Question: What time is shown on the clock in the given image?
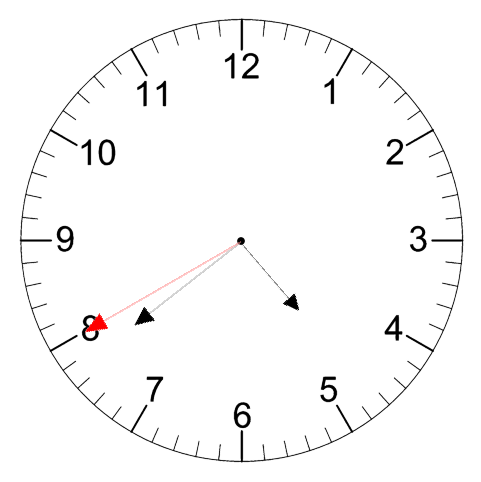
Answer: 04:38:40